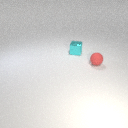
small red rubber sphere to the right of small cyan metal cube